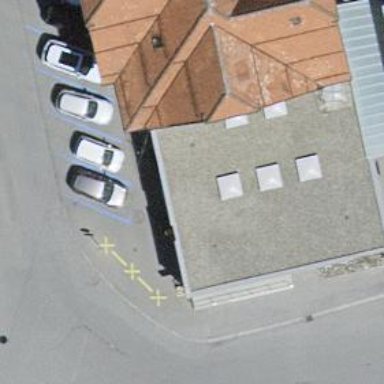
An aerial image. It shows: Post box is visible.